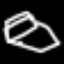
Label: bed